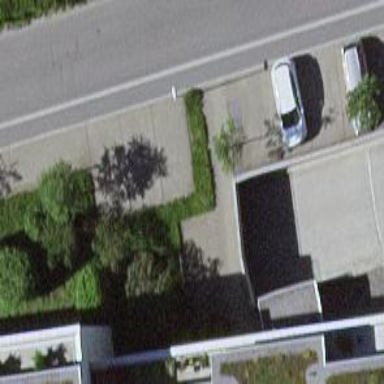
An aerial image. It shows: Parking entrance.